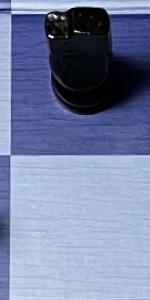
Label: Empty